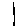
Label: line